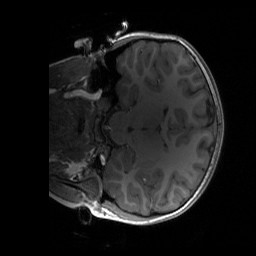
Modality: T1w
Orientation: coronal
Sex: female
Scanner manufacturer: siemens
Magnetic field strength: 3 T
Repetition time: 1.9 s
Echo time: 0.00243 s